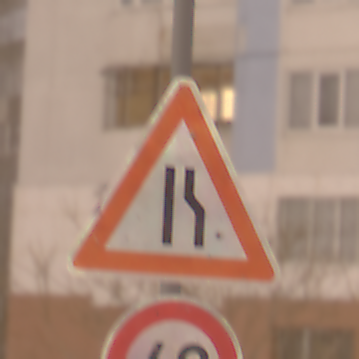
Verkehrszeichen: EinseitigVerengteFahrbahnRechts
Zusatzzeichen unten: Geschwindigkeit40
Umgebung: Outdoor, Urban
Tageszeit: Night
Wetter: Overcast
Licht: Artificial
Jahreszeit: Winter
Kontrast: MediumContrast